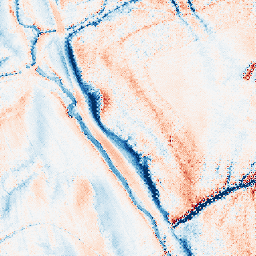
Category: classical
Decomposition family: gaussian_anisotropic
Decomposition parameters: sigma_x: 10
sigma_y: 2
Upsampling method: regularized
Upsampling parameters: scale: 2
lambda_reg: 0.1
Upsampling scale: 2